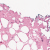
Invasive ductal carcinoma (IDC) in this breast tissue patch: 0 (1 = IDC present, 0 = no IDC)